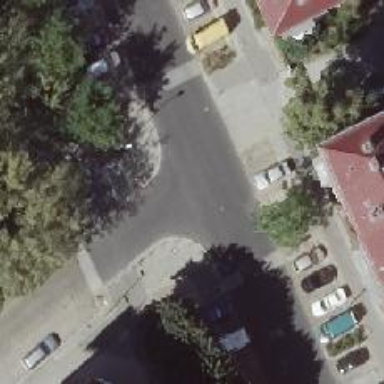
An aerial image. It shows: Unmarked crossing with raised table for traffic calming. Both sides of the crossing have kerb extensions.